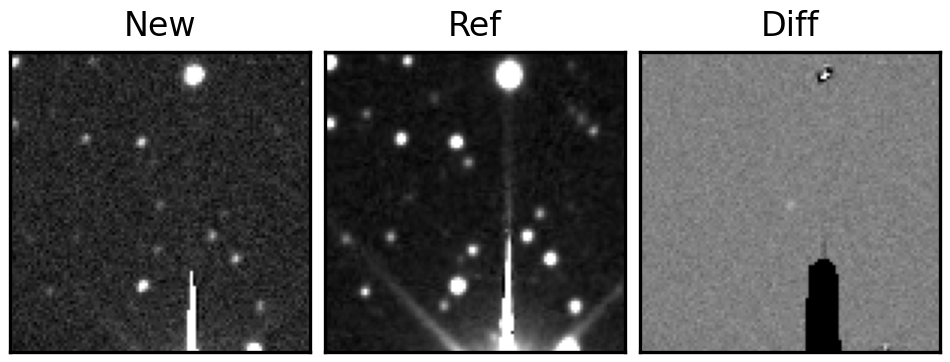
Label: real